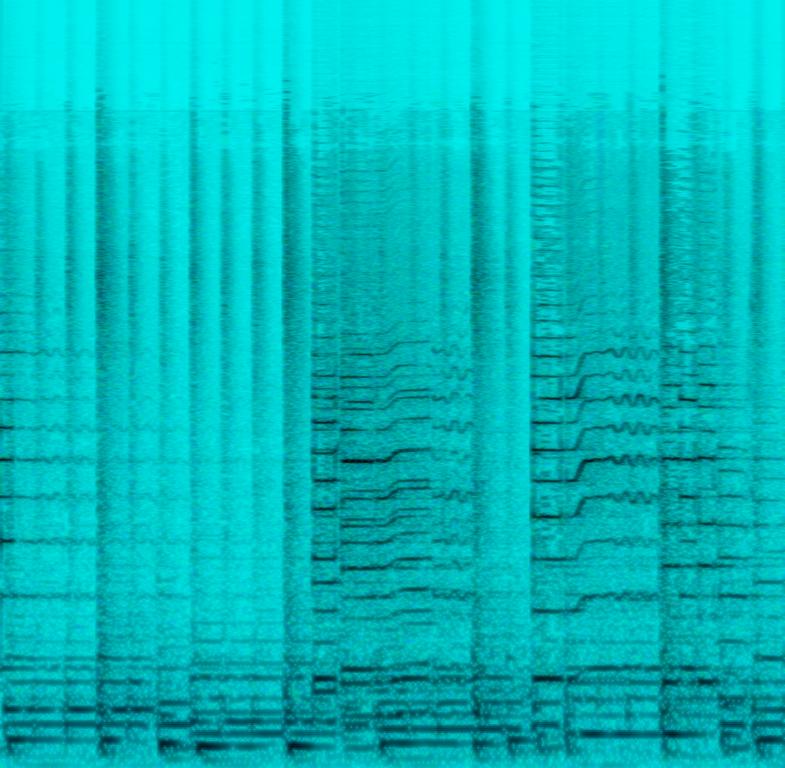
This song is an instrumental. The tempo is medium with a melodious lead on the electric guitar, steady drumming, groovy bass lines and acoustic guitar accompaniment. The melody is simple, mellow, pleasant, melancholic, nostalgic and ambient. This instrumental song is a Classic Rock and Roll.